Question: I have the following situation:

An image with a "tail".
Often the text is too long to fit the image, so I would like to leave the text flow away of the image (display the full text's length). In order to not see the white text on the white background, I need to make the div of same color like the image.
Have a look on the following
<URL>
'''
<ul id="menu">
<li>Item 1, Long description</li>
<li>Item 3</li>
<li>Item 1</li>
</ul>
li {
background: url(blueImageWithTail.jpg);
height:(imageWITHOUTtailHeight)px;
float:left;
background-color: blue;
color: white;
}
'''
The question:
How to indicate in CSS that the image could "go out" of the div in the bottom ?
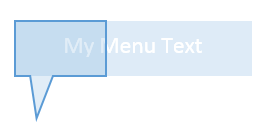
Answer: Why dont you use css3 for it ? Here is an updated version of your fiddle.The color is not the same but i hope it helps you out. I used '::before' for to achieve this
<URL>